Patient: sex F, age 48
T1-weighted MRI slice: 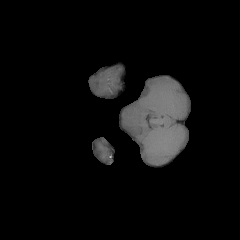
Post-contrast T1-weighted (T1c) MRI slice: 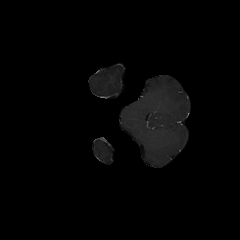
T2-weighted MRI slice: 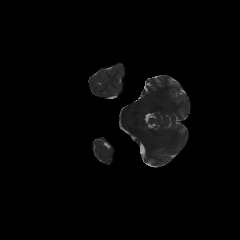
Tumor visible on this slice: no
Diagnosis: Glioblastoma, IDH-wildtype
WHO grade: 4